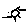
Label: sun